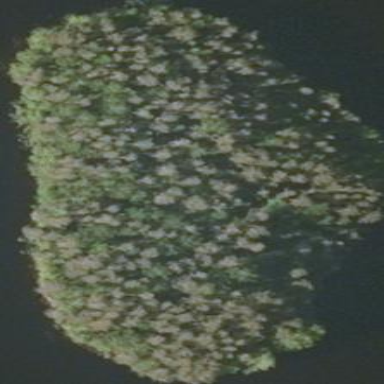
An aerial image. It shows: Island covered with needle-leaved woodland.